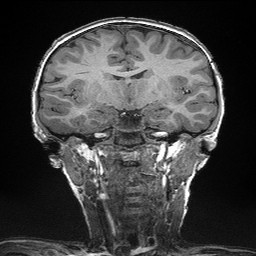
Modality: T1w
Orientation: sagittal
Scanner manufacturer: siemens
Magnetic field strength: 3 T
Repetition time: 2.3 s
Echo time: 0.00298 s